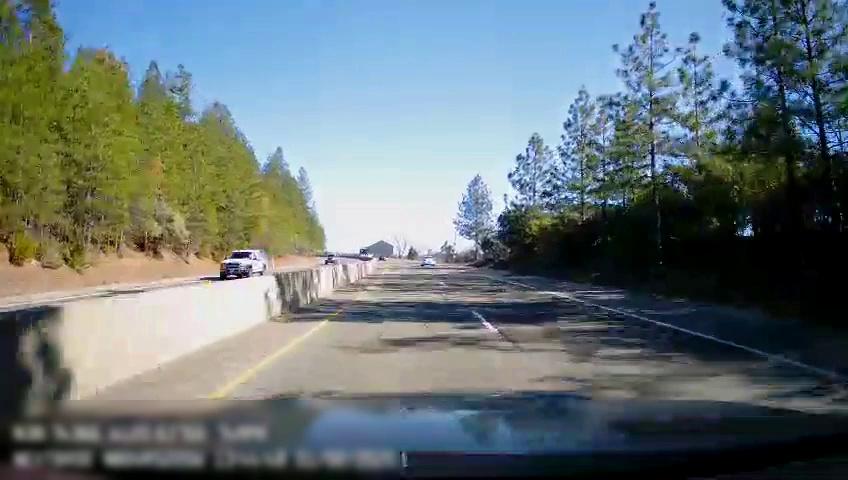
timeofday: Day
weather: Sunny
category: Drivable Space
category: Drivable Space
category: Vehicles | SUV
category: Vehicles | SUV
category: Vehicles | Car
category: Lanes | Alternate Lane
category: Lanes | Current Lane
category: Lanes | Alternate Lane
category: Lanes | Opposite Lane